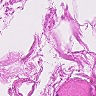
Metastatic tissue present: no